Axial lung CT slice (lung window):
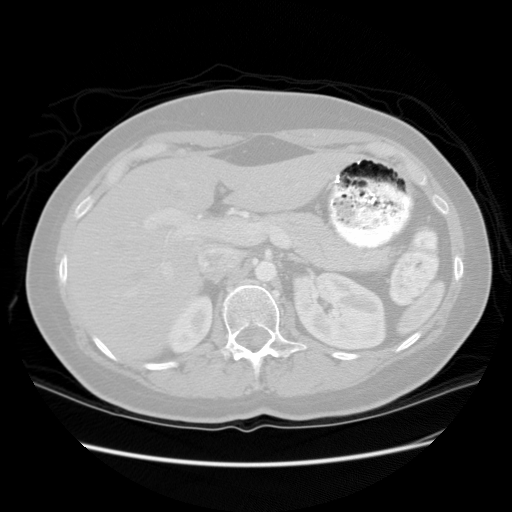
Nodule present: no